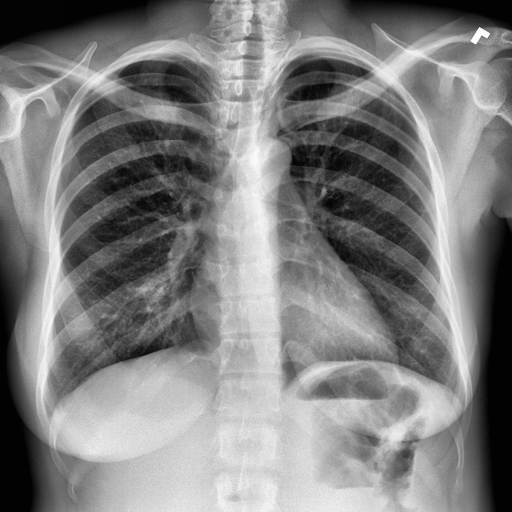
Finding: NORMAL